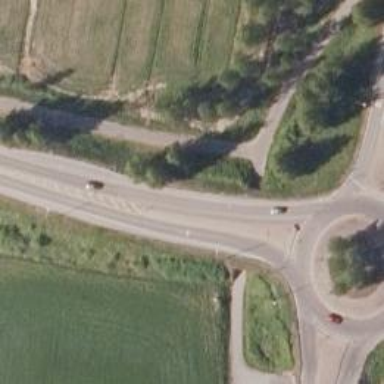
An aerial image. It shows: Cycleway.